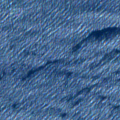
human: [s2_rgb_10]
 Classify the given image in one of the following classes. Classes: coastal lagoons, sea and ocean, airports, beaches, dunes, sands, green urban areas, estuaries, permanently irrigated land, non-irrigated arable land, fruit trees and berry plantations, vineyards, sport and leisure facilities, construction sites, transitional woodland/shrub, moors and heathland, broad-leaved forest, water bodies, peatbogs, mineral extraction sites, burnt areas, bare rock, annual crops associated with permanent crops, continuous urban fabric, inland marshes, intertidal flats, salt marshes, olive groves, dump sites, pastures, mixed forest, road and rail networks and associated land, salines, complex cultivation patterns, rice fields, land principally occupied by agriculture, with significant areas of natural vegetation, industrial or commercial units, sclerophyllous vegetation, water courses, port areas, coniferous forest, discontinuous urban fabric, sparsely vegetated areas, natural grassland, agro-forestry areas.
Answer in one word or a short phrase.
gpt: sea and ocean